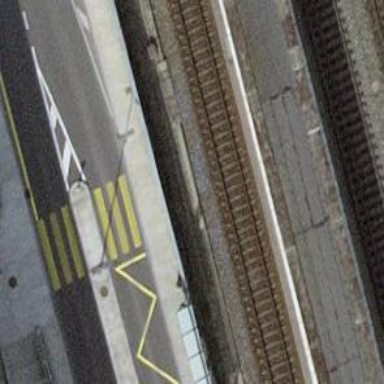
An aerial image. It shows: Kerb serving as barrier.